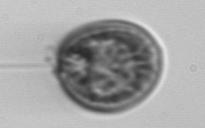
Label: Prorocentrum